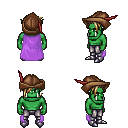
a pixel art fantasy rpg character, male body template, orc, green skin, lavender cape, metal pants, blonde pixie cut hairstyle, leather cap, metal boots, four views (front, back, left, right), 2x2 character sprite sheet, small pixel art, hard edges, no anti-aliasing